Question: I am trying to show a list of transactions in a recycler view.
Each transaction is represented by a CardView inside a constraint layout (see 'item_transaction.xml').
Somehow, the functions of my RecyclerView Adapter ('onCreateViewHolder', 'onBindViewHolder' and 'getItemCount') are (logs are never displayed - I removed most of them so the code is easier to read).
Therefore, the RecyclerView content doesn't display on my app.
It is also worth pointing out that I have a list of transactions called 'data' in my adapter. Whenever I set the data in the list, it does update. No issues there.
> I know 'notifyDataSetChanged()' isn't clean, I'll change it later on when I manage to get everything working.
Here is a preview of what I want so you can grasp the idea better :

: My fragment displays normally and has no problem executing code.
Hang on tight because there is a lot of code :
'''
package com.example.manage.manageit.database
class Transaction(
var value: Long = 0,
var note: String = "",
var budget: String = "",
var creationTime: Long = System.currentTimeMillis()
)
'''
'Transaction.kt'
'''
package com.example.manage.manageit.home
import android.os.Bundle
import androidx.appcompat.app.AppCompatActivity
import androidx.databinding.DataBindingUtil
import com.example.manage.manageit.databinding.ActivityHomeBinding
import androidx.fragment.app.Fragment
import com.example.manage.manageit.R
import com.example.manage.manageit.about.AboutFragment
import com.example.manage.manageit.budget.TransactionFragment
class HomeActivity : AppCompatActivity() {
private lateinit var binding: ActivityHomeBinding
override fun onCreate(savedInstanceState: Bundle?) {
super.onCreate(savedInstanceState)
binding = DataBindingUtil.setContentView(this, R.layout.activity_home)
binding.bottomNavigation.menu.getItem(0).isCheckable = true
setFragment(HomeFragment())
binding.bottomNavigation.setOnItemSelectedListener {menu ->
when(menu.itemId){
R.id.homeFragmentButton -> {
setFragment(HomeFragment())
true
}
R.id.transactionFragmentButton -> {
setFragment(TransactionFragment())
true
}
R.id.aboutFragmentButton -> {
setFragment(AboutFragment())
true
}
else -> false
}
}
}
private fun setFragment(fr : Fragment){
val frag = supportFragmentManager.beginTransaction()
frag.replace(R.id.myNavHostFragment,fr)
frag.commit()
}
}
'''
'HomeActivity.kt' : It contains a BottomNavigationView and my fragment.
'''
package com.example.manage.manageit.home
import android.os.Bundle
import android.view.LayoutInflater
import android.view.View
import android.view.ViewGroup
import androidx.databinding.DataBindingUtil
import androidx.fragment.app.Fragment
import androidx.recyclerview.widget.LinearLayoutManager
import androidx.recyclerview.widget.RecyclerView
import com.example.manage.manageit.R
import com.example.manage.manageit.adapters.TransactionAdapter
import com.example.manage.manageit.database.Transaction
import com.example.manage.manageit.databinding.FragmentHomeBinding
import java.util.logging.Logger
class HomeFragment : Fragment() {
private var logger = Logger.getLogger(HomeFragment::class.java.name)
override fun onCreateView(
inflater: LayoutInflater, container: ViewGroup?,
savedInstanceState: Bundle?
): View? {
val binding: FragmentHomeBinding = DataBindingUtil.inflate(
inflater,
R.layout.fragment_home,
container,
false
)
val recyclerView: RecyclerView = binding.transactionList
val transactionAdapter = TransactionAdapter()
recyclerView.adapter = transactionAdapter
recyclerView.layoutManager = LinearLayoutManager(context)
transactionAdapter.data = listOf(
Transaction(10, "Transaction note", "Groceries"),
Transaction(20, "Transaction note", "Groceries"),
Transaction(30, "Transaction note", "Groceries")
)
return inflater.inflate(R.layout.fragment_home, container, false)
}
}
'''
'HomeFragment.kt'
'''
package com.example.manage.manageit.adapters
import android.view.LayoutInflater
import android.view.View
import android.view.ViewGroup
import android.widget.ImageView
import android.widget.TextView
import androidx.recyclerview.widget.RecyclerView
import com.example.manage.manageit.R
import com.example.manage.manageit.database.Transaction
import java.util.logging.Logger
class TransactionAdapter : RecyclerView.Adapter<TransactionViewHolder>() {
private var logger = Logger.getLogger(this::class.java.name)
var data = listOf<Transaction>()
set(value) {
field = value
notifyDataSetChanged()
}
override fun onCreateViewHolder(parent: ViewGroup, viewType: Int): TransactionViewHolder {
logger.info("adapter : onCreateViewHolder()")
return TransactionViewHolder.from(parent)
}
override fun onBindViewHolder(holder: TransactionViewHolder, position: Int) {
val item = this.data[position]
holder.bind(item)
}
override fun getItemCount(): Int {
logger.info("adapter : getItemCount()")
return this.data.size
}
}
class TransactionViewHolder(itemView: View) : RecyclerView.ViewHolder(itemView) {
private val icon: ImageView = itemView.findViewById(R.id.transaction_icon)
private val note: TextView = itemView.findViewById(R.id.transaction_note)
private val value: TextView = itemView.findViewById(R.id.transaction_value)
fun bind(item: Transaction) {
icon.setImageResource(R.drawable.ic_dollar_sign)
note.text = item.note
value.text = item.value.toString()
}
companion object {
fun from(parent: ViewGroup): TransactionViewHolder {
val layoutInflater = LayoutInflater.from(parent.context)
val view = layoutInflater
.inflate(R.layout.item_transaction, parent, false)
return TransactionViewHolder(view)
}
}
}
'''
'TransactionAdapter.kt'
'''
<?xml version="1.0" encoding="utf-8"?>
<layout xmlns:android="http://schemas.android.com/apk/res/android"
xmlns:app="http://schemas.android.com/apk/res-auto"
xmlns:tools="http://schemas.android.com/tools"
tools:context="com.example.manage.manageit.home.HomeActivity">
<RelativeLayout
android:id="@+id/container"
android:layout_width="match_parent"
android:layout_height="match_parent">
<LinearLayout
android:layout_width="match_parent"
android:layout_height="match_parent"
android:orientation="vertical">
<androidx.fragment.app.FragmentContainerView
android:id="@+id/myNavHostFragment"
android:name="androidx.navigation.fragment.NavHostFragment"
android:layout_width="match_parent"
android:layout_height="match_parent"
app:defaultNavHost="true"/>
</LinearLayout>
<com.google.android.material.bottomnavigation.BottomNavigationView
android:id="@+id/bottom_navigation"
android:layout_width="match_parent"
android:layout_height="wrap_content"
android:layout_alignParentBottom="true"
android:background="@android:color/black"
android:paddingVertical="6dp"
app:itemIconSize="28dp"
app:itemIconTint="@color/nav_bar_item"
app:itemRippleColor="@color/ripple_color"
app:itemTextColor="@color/nav_bar_item"
app:labelVisibilityMode="unlabeled"
app:menu="@menu/bottom_navigation_menu" />
</RelativeLayout>
</layout>
'''
'activity_home.xml'
'''
<?xml version="1.0" encoding="utf-8"?>
<layout xmlns:android="http://schemas.android.com/apk/res/android"
xmlns:app="http://schemas.android.com/apk/res-auto"
xmlns:tools="http://schemas.android.com/tools">
<androidx.constraintlayout.widget.ConstraintLayout
android:layout_width="match_parent"
android:layout_height="match_parent"
android:background="@android:color/black"
android:fillViewport="true"
tools:context="com.example.manage.manageit.home.HomeFragment">
<TextView
android:id="@+id/homeActivityTitle"
style="@style/activityTitle"
android:layout_width="match_parent"
android:layout_height="wrap_content"
android:layout_marginStart="@dimen/medium_margin"
android:layout_marginTop="@dimen/medium_margin"
android:layout_marginEnd="@dimen/medium_margin"
android:text="@string/home_text"
app:layout_constraintEnd_toEndOf="parent"
app:layout_constraintStart_toStartOf="parent"
app:layout_constraintTop_toTopOf="parent" />
<androidx.recyclerview.widget.RecyclerView
android:id="@+id/transaction_list"
android:layout_width="match_parent"
android:layout_height="400dp"
android:visibility="visible"
app:layout_constraintBottom_toTopOf="@+id/floatingActionButton"
app:layout_constraintEnd_toEndOf="parent"
app:layout_constraintStart_toStartOf="parent"
app:layout_constraintTop_toBottomOf="@+id/homeActivityTitle" />
<com.google.android.material.floatingactionbutton.FloatingActionButton
android:id="@+id/floatingActionButton"
android:layout_width="wrap_content"
android:layout_height="wrap_content"
android:layout_marginEnd="@dimen/medium_margin"
android:layout_marginBottom="@dimen/very_big_margin"
android:backgroundTint="@color/secondaryColor"
android:clickable="true"
android:contentDescription="@string/add_button_description"
android:src="@drawable/ic_plus"
app:layout_constraintBottom_toBottomOf="parent"
app:layout_constraintEnd_toEndOf="parent"
app:maxImageSize="32dp"
tools:ignore="RedundantDescriptionCheck" />
</androidx.constraintlayout.widget.ConstraintLayout>
</layout>
'''
'fragment_home.xml'
'''
<?xml version="1.0" encoding="utf-8"?>
<androidx.constraintlayout.widget.ConstraintLayout xmlns:android="http://schemas.android.com/apk/res/android"
xmlns:app="http://schemas.android.com/apk/res-auto"
xmlns:tools="http://schemas.android.com/tools"
android:layout_width="match_parent"
android:layout_height="wrap_content">
<androidx.cardview.widget.CardView
android:layout_width="0dp"
android:layout_height="wrap_content"
android:layout_marginStart="20dp"
android:layout_marginTop="20dp"
android:layout_marginEnd="20dp"
app:cardBackgroundColor="@android:color/transparent"
app:layout_constraintEnd_toEndOf="parent"
app:layout_constraintStart_toStartOf="parent"
app:layout_constraintTop_toTopOf="parent">
<androidx.constraintlayout.widget.ConstraintLayout
android:layout_width="match_parent"
android:layout_height="60dp"
android:background="@drawable/transaction">
<ImageView
android:id="@+id/transaction_icon"
android:layout_width="wrap_content"
android:layout_height="wrap_content"
android:layout_marginStart="30dp"
android:contentDescription="Icon"
app:layout_constraintBottom_toBottomOf="parent"
app:layout_constraintStart_toStartOf="parent"
app:layout_constraintTop_toTopOf="parent"
app:srcCompat="@drawable/ic_dollar_sign"
app:tint="@android:color/white" />
<TextView
android:id="@+id/transaction_note"
android:layout_width="wrap_content"
android:layout_height="wrap_content"
android:layout_marginStart="30dp"
android:text="Transaction note"
app:layout_constraintBottom_toBottomOf="parent"
app:layout_constraintStart_toEndOf="@+id/transaction_icon"
app:layout_constraintTop_toTopOf="parent" />
<TextView
android:id="@+id/transaction_value"
android:layout_width="wrap_content"
android:layout_height="wrap_content"
android:layout_marginEnd="30dp"
android:text="55EUR"
app:layout_constraintBottom_toBottomOf="parent"
app:layout_constraintEnd_toEndOf="parent"
app:layout_constraintTop_toTopOf="parent" />
</androidx.constraintlayout.widget.ConstraintLayout>
</androidx.cardview.widget.CardView>
</androidx.constraintlayout.widget.ConstraintLayout>
'''
'item_transaction.xml' : Basically a card view with an image and two text views (the transaction "note" and value).
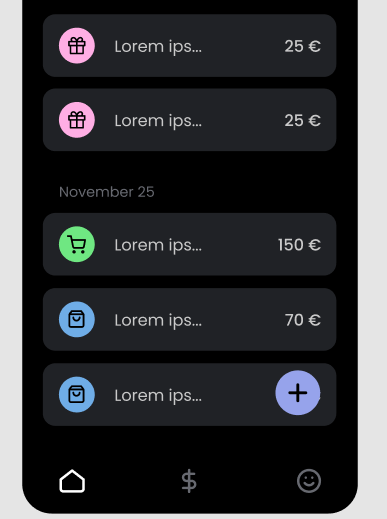
Answer: In 'onCreateView', you have created your view layout twice. The first one you did using DataBindingUtil and that's the one whose RecyclerView you set up. But then you let that whole layout go back to the garbage collector because you create a brand new layout using 'layoutInflater' and return that layout on the last line of 'onCreateView'.
Technically, you should not be setting up views in 'onCreateView' anyway. It should be done in 'onViewCreated()', although I don't think it makes much difference. However, since Fragment provides a constructor that can automatically inflate a provided layout ID, I think it's cleaner anyway to eliminate 'onCreateView()' entirely, like this:
'''
class HomeFragment : Fragment(R.layout.fragment_home) {
private var logger = Logger.getLogger(HomeFragment::class.java.name)
override fun onViewCreated(
view: View,
savedInstanceState: Bundle?
) {
val binding: FragmentHomeBinding = DataBindingUtil.bind(view)
val recyclerView: RecyclerView = binding.transactionList
val transactionAdapter = TransactionAdapter()
recyclerView.adapter = transactionAdapter
recyclerView.layoutManager = LinearLayoutManager(context)
transactionAdapter.data = listOf(
Transaction(10, "Transaction note", "Groceries"),
Transaction(20, "Transaction note", "Groceries"),
Transaction(30, "Transaction note", "Groceries")
)
}
}
'''